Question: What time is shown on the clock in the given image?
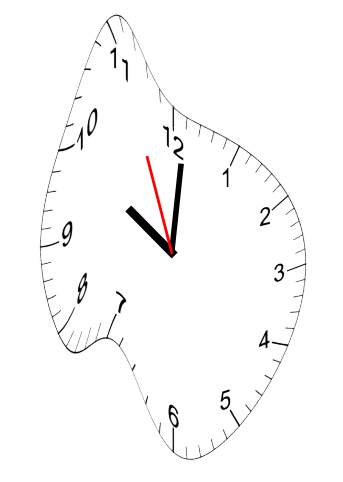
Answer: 10:00:56